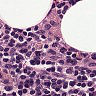
Metastatic tissue present: no